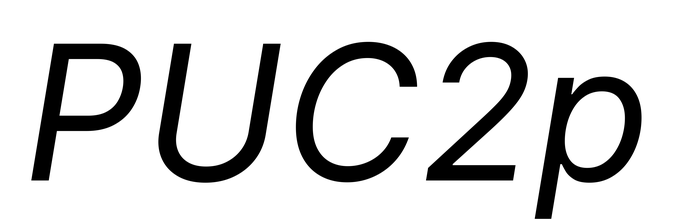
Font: Inter-Italic_Italic